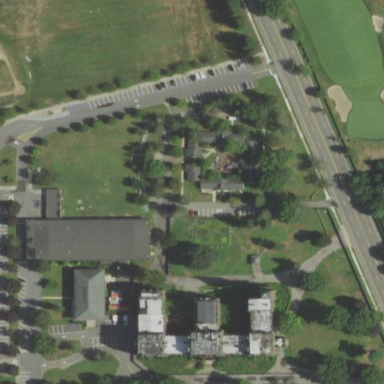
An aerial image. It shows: School.